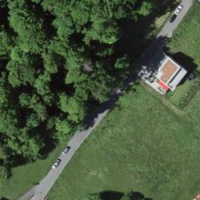
EUNIS habitat code: 24
Species observed at this site:
Primula veris